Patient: sex M, age 74
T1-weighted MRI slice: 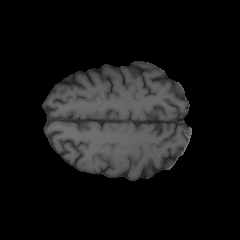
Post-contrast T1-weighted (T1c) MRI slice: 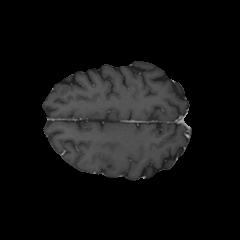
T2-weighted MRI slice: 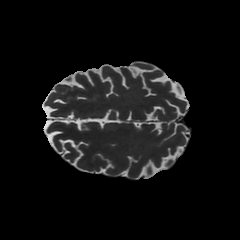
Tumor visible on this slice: no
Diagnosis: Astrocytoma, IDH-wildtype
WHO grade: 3